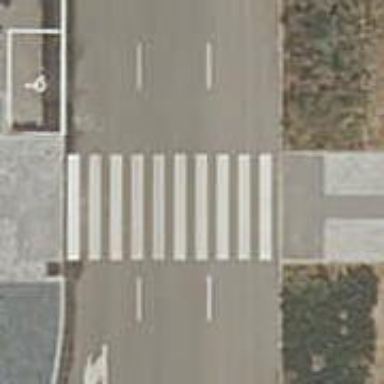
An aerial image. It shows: Uncontrolled crossing on the road.